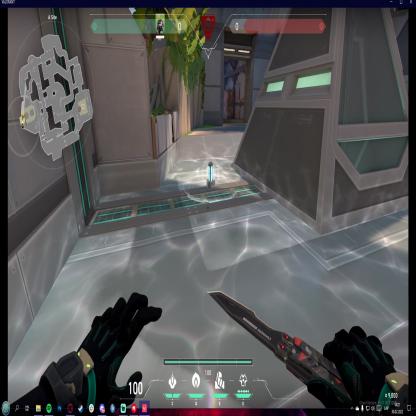
Label: planted spike